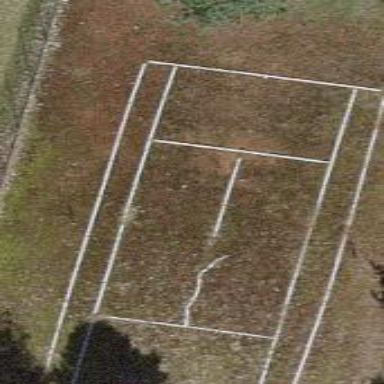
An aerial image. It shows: Tennis court on pitch.